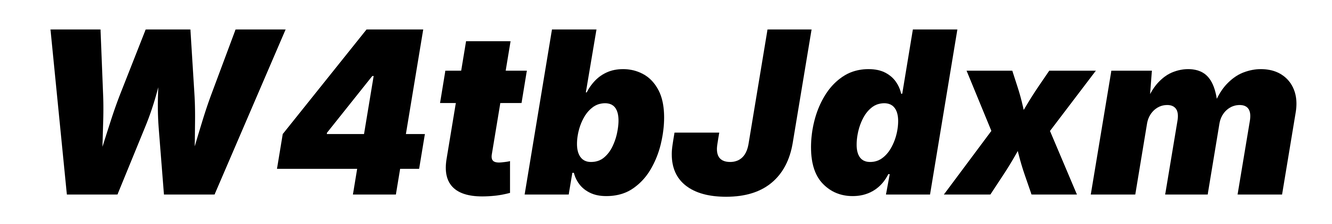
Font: Inter-Italic_Black_Italic